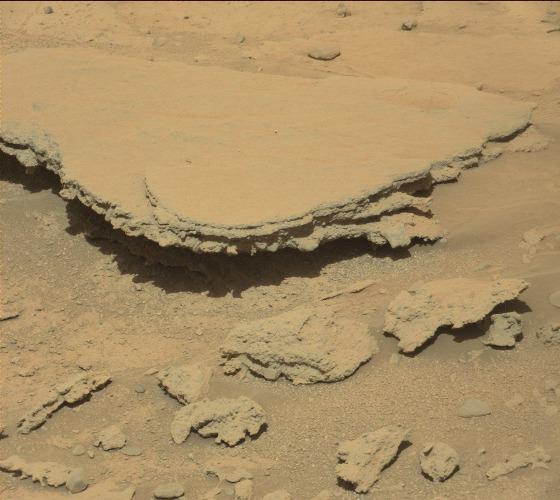
Terrain classes present: Bedrock, Gravel / Sand / Soil, Rock, Shadow